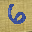
Label: 6